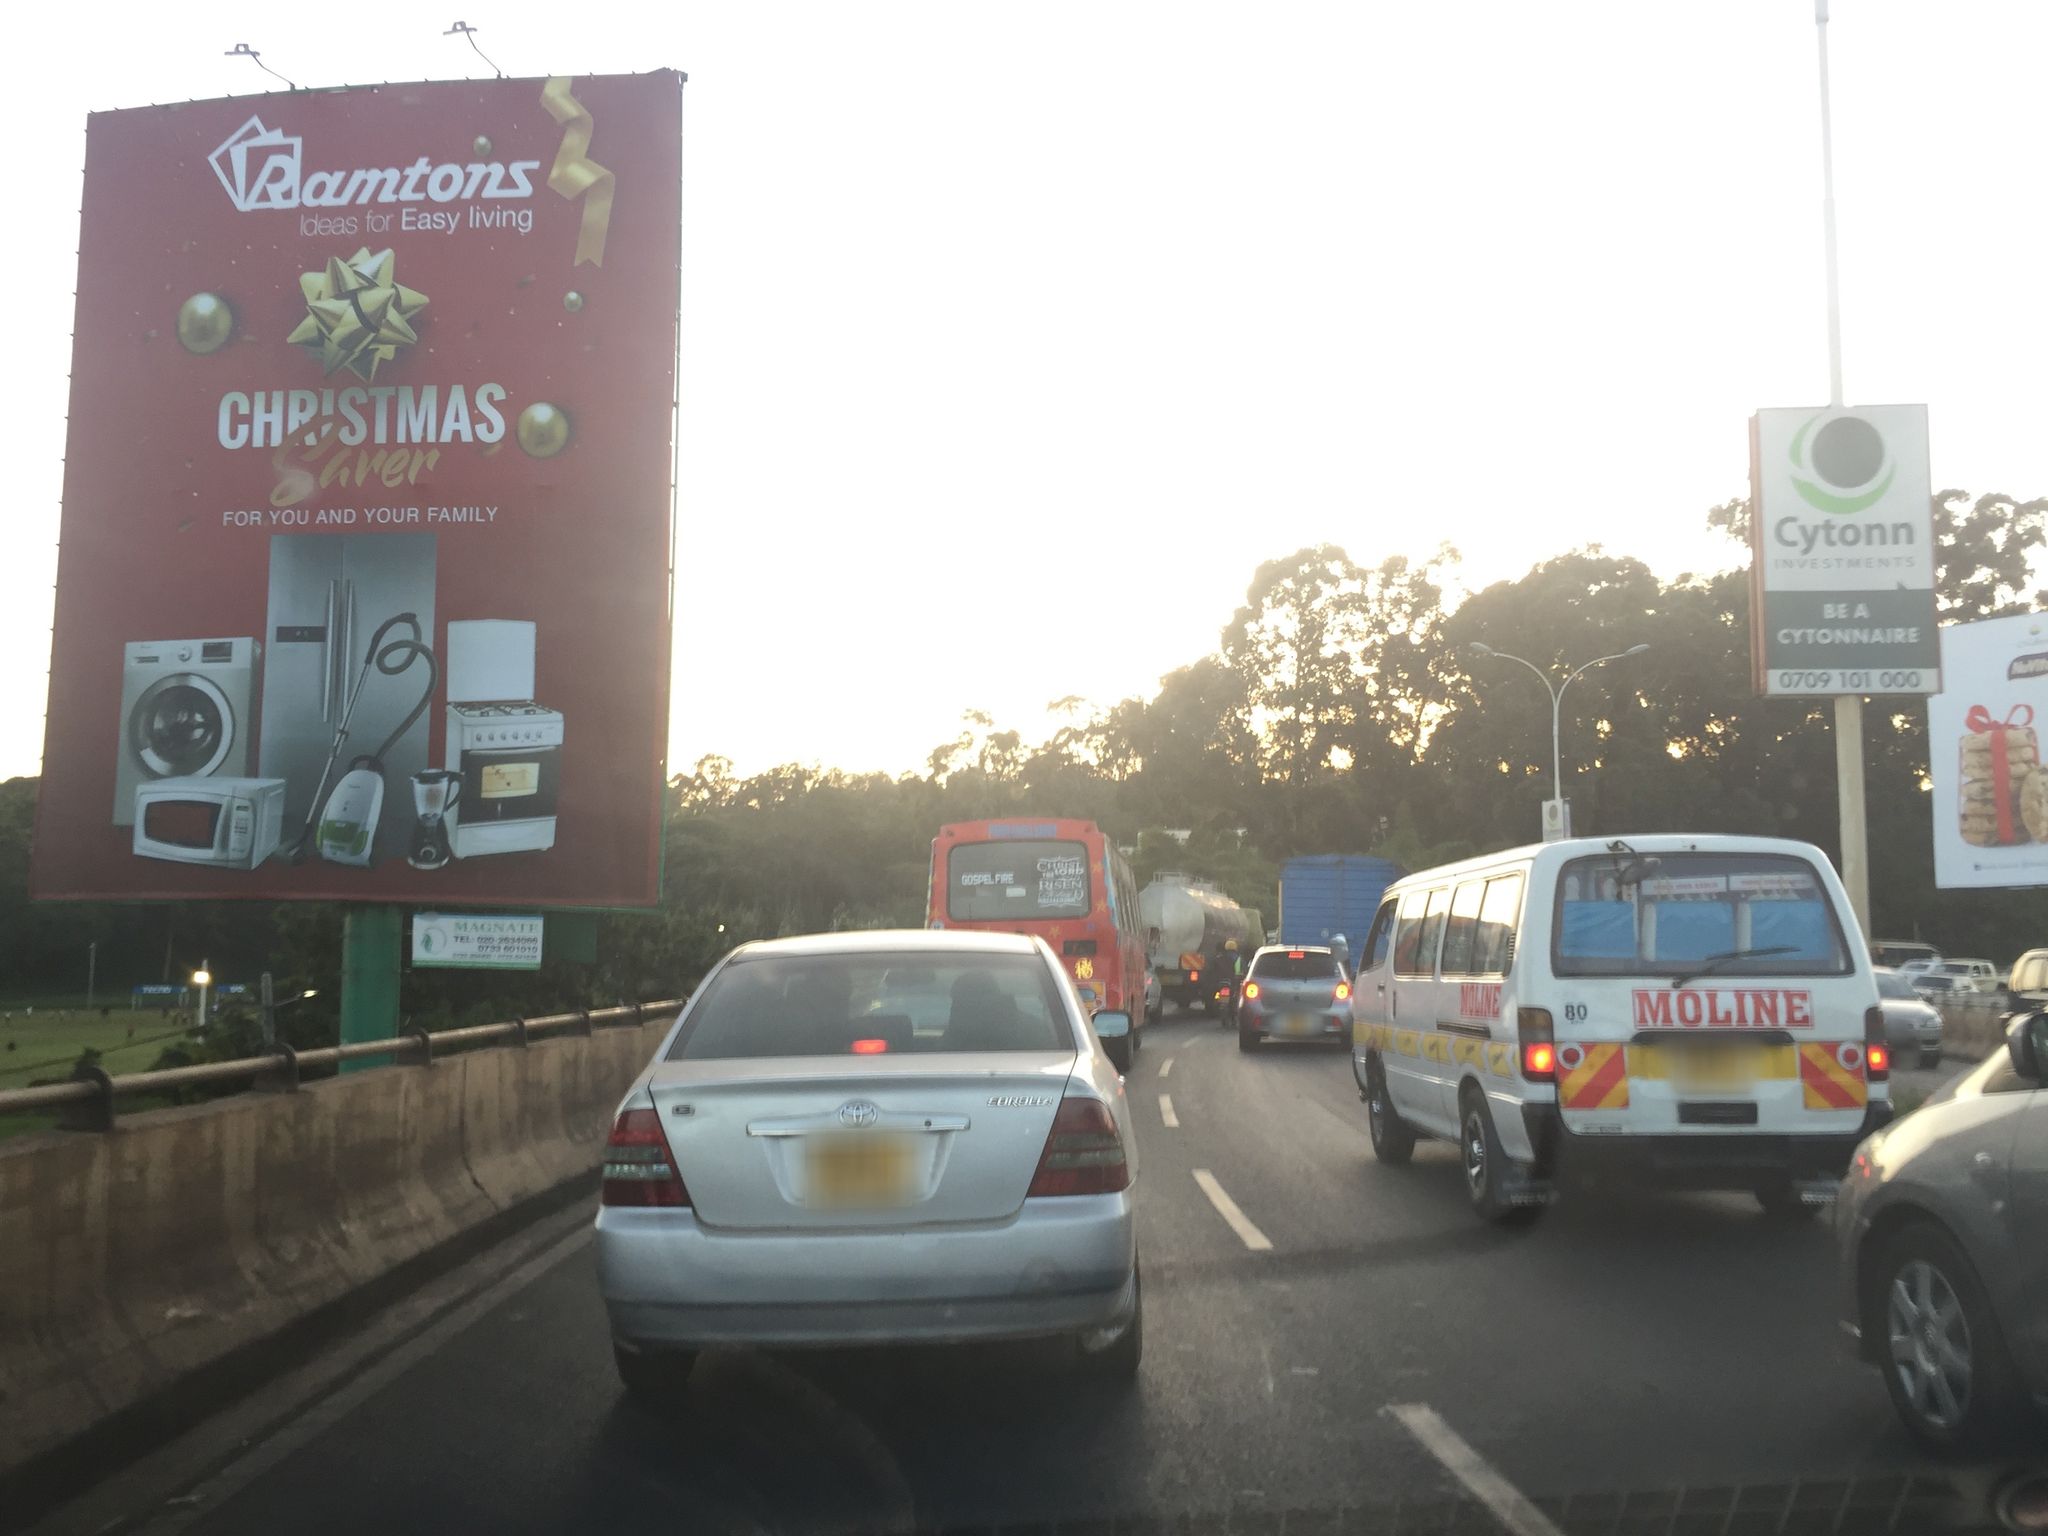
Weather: clear
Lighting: day
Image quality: good
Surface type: driving surface
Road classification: trunk, trunk_link
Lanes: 2
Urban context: urban centre
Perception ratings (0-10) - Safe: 3.23, Lively: 2.81, Beautiful: 5.22, Boring: 1.48, Depressing: 7.42, Wealthy: 8.03